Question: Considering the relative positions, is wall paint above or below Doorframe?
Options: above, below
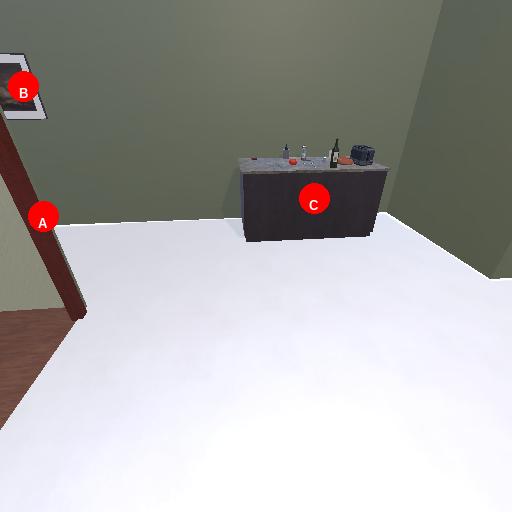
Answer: above